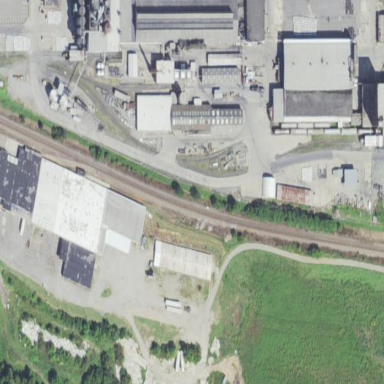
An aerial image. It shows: Industrial area.